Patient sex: M
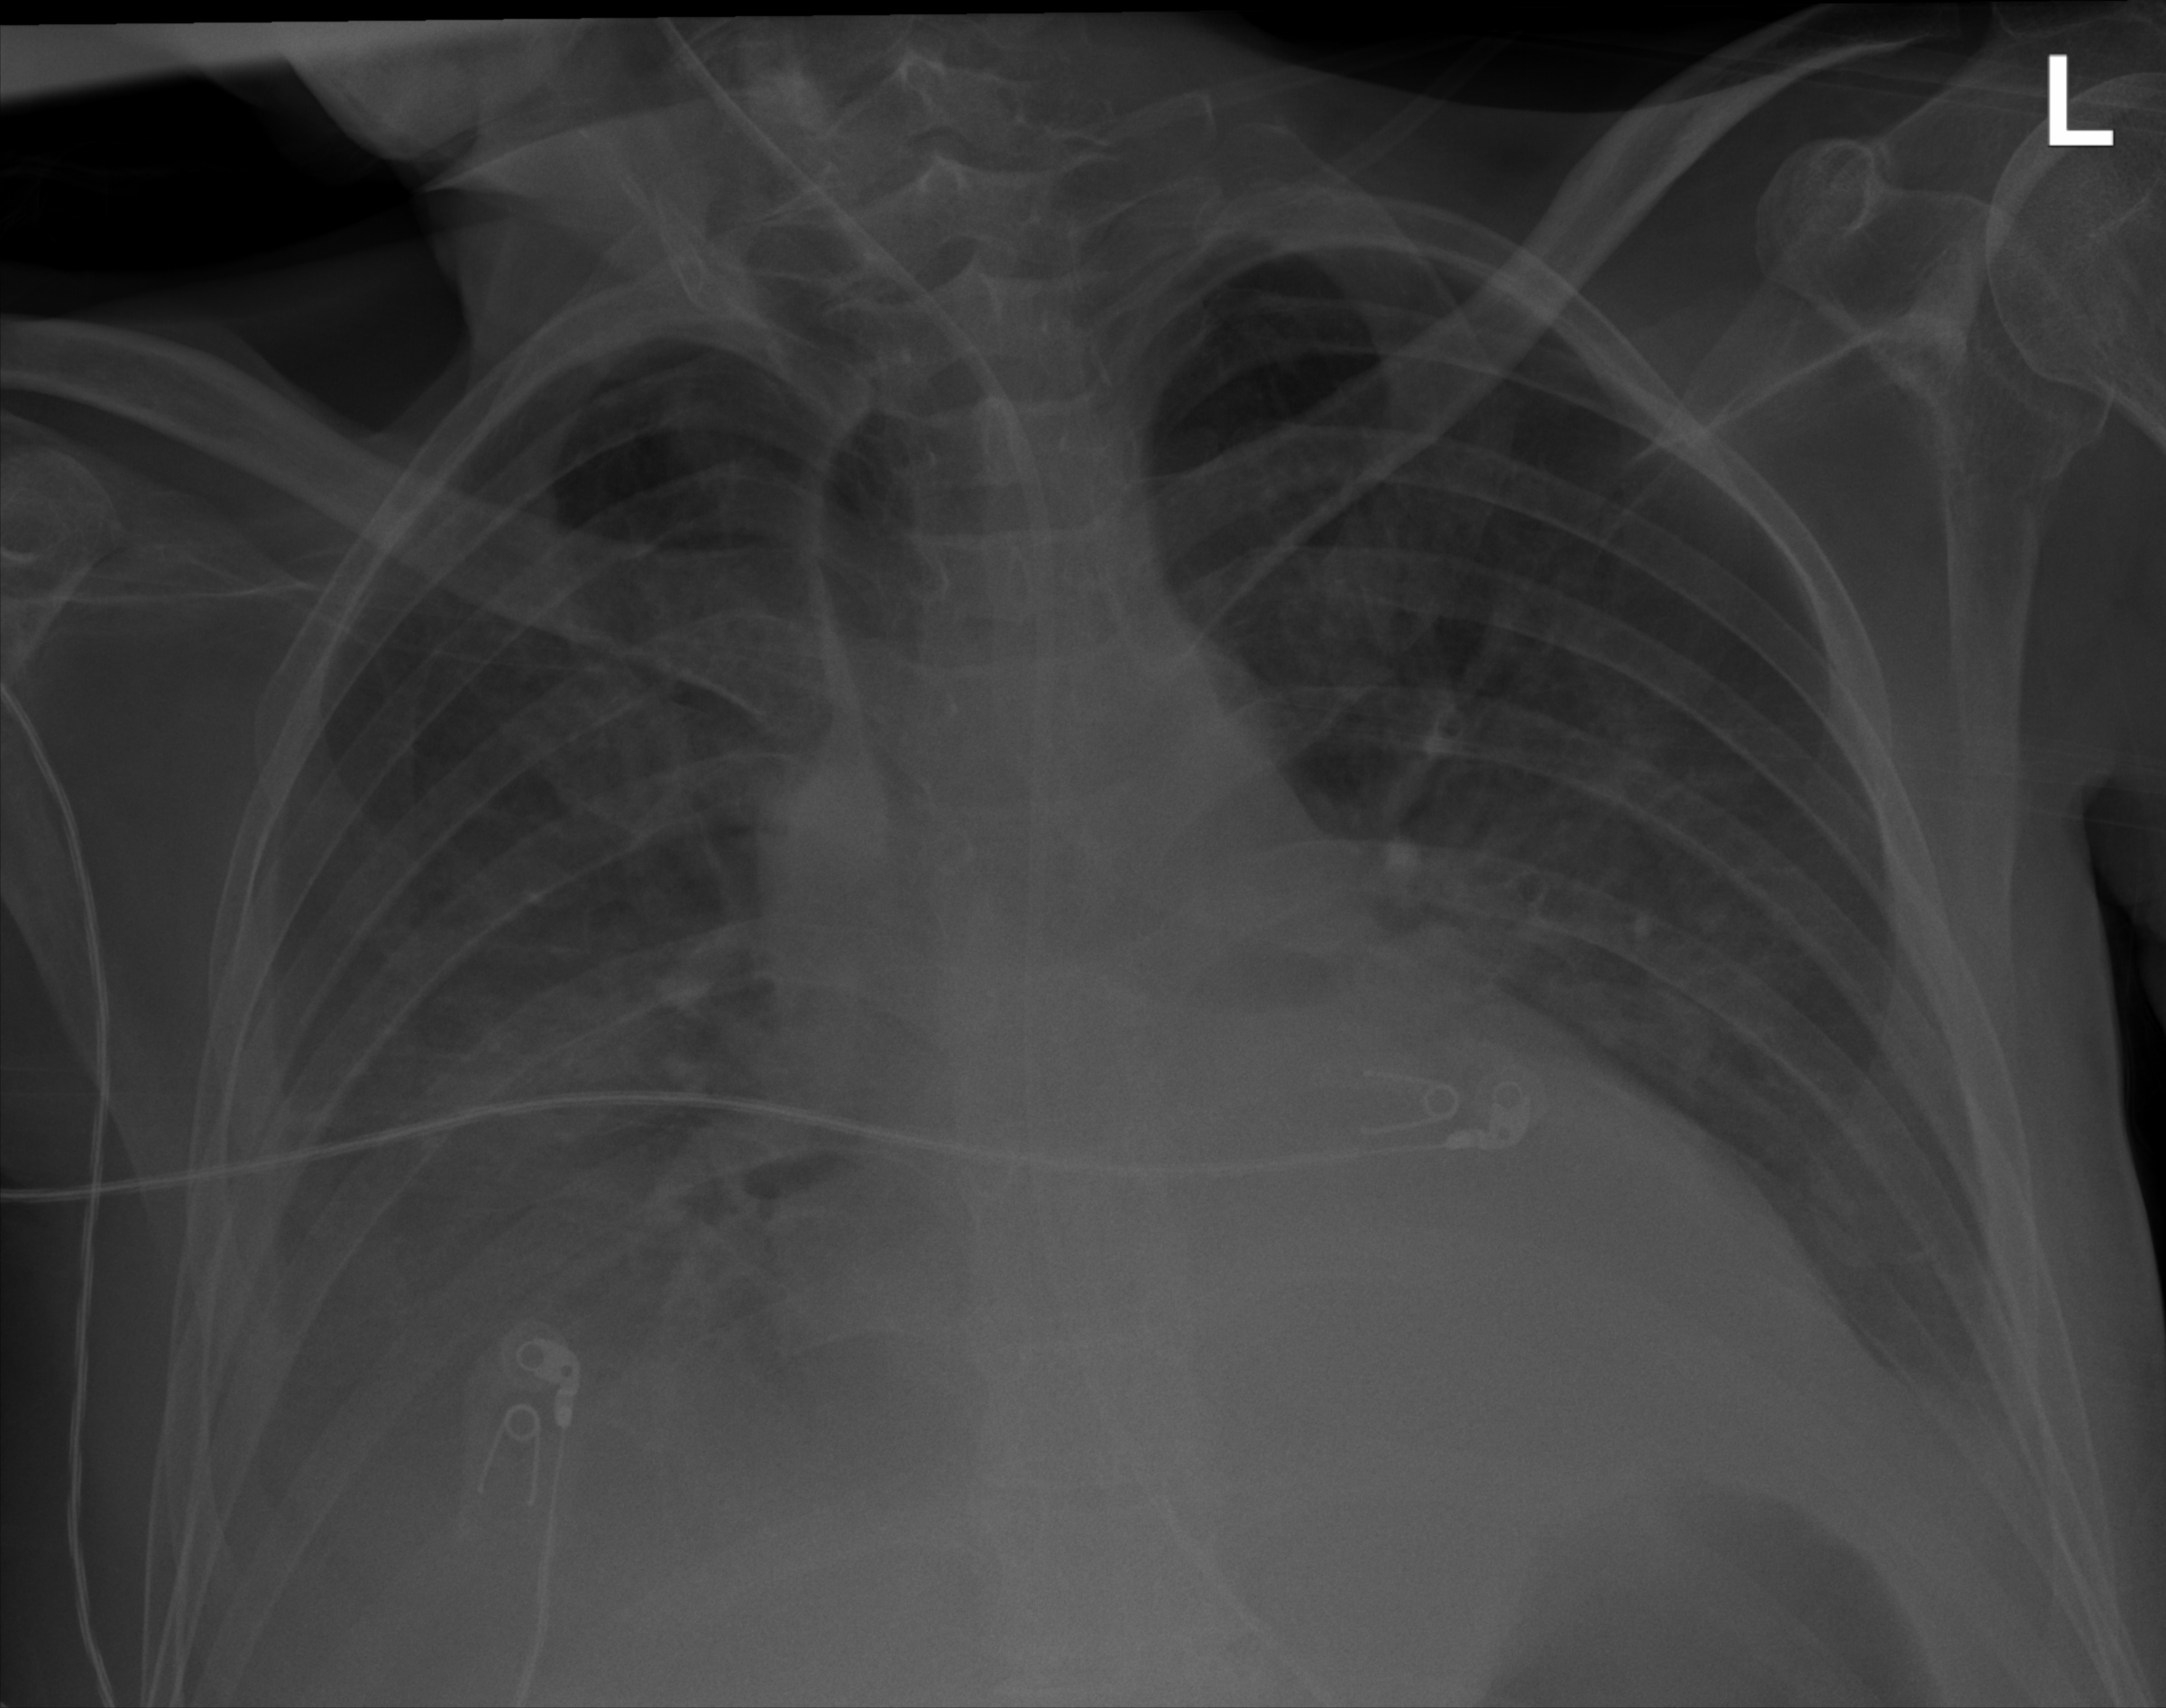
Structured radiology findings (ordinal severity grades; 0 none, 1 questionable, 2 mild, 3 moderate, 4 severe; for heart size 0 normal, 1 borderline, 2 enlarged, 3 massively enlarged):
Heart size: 1
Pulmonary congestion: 2
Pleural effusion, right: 3
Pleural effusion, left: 2
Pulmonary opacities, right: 0
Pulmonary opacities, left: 0
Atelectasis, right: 3
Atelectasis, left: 2